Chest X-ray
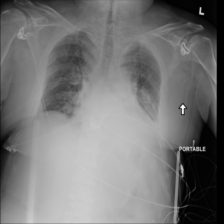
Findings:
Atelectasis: positive
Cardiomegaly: negative
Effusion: negative
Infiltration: positive
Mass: negative
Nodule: negative
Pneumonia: negative
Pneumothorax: negative
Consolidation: negative
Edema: negative
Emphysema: negative
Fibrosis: negative
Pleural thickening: negative
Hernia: negative